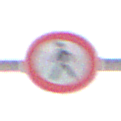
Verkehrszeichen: VerbotFussgaenger
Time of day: MorningAfternoon
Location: Outdoor (Suburban)
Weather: PartlyCloudy
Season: NotSpecified
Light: Natural